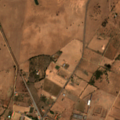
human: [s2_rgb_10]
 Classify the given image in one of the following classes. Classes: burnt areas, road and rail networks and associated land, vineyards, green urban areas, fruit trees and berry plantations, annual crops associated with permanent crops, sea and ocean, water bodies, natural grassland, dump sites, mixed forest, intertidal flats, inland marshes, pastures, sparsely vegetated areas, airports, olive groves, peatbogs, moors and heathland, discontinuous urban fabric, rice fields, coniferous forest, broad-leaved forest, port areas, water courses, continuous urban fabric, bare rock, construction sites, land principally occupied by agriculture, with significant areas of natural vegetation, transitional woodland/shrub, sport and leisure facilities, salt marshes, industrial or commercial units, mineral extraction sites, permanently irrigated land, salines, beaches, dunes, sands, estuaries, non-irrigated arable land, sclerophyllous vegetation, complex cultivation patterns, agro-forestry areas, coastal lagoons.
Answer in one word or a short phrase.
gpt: discontinuous urban fabric, non-irrigated arable land, olive groves, pastures, complex cultivation patterns